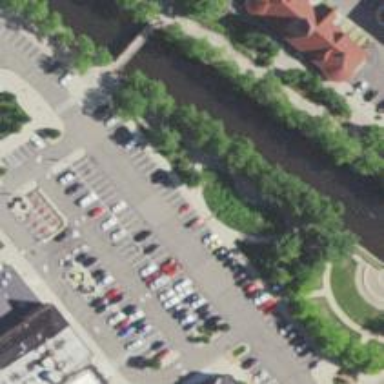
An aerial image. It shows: Paved parking area.